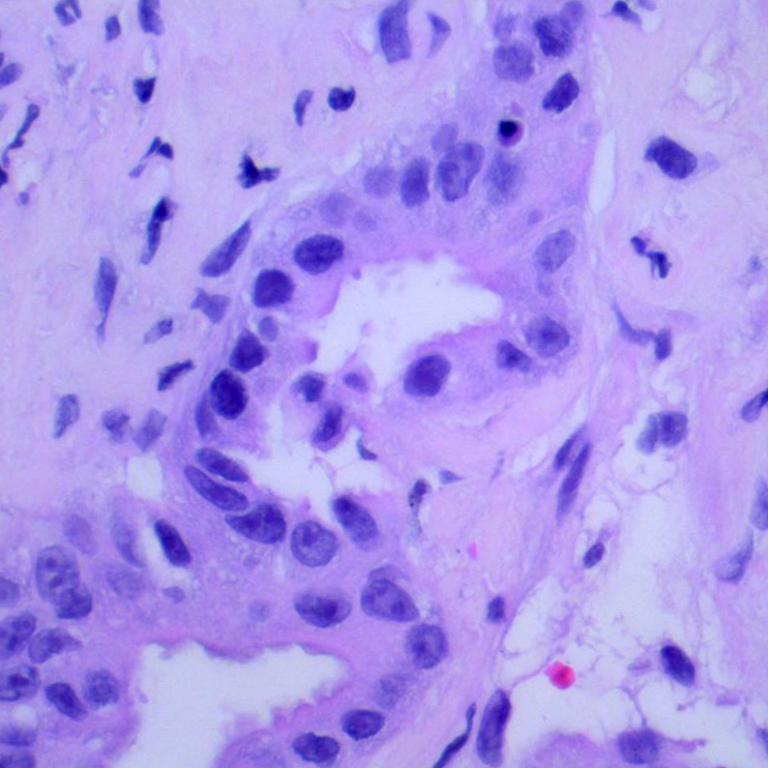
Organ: lung
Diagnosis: adenocarcinomas